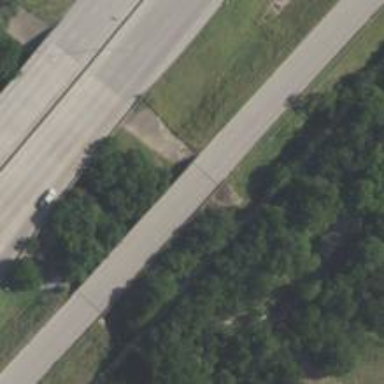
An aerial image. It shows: Secondary road with frontage road and bridge.